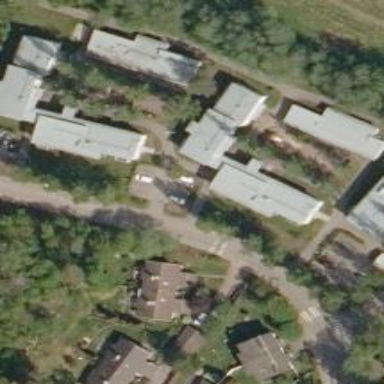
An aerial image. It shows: Residential building with skillion roof shape.